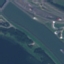
Land use / land cover: River